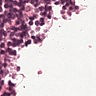
Metastatic tissue present: no